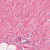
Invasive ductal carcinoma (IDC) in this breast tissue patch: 0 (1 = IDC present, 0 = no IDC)